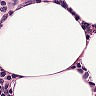
Metastatic tissue present: no